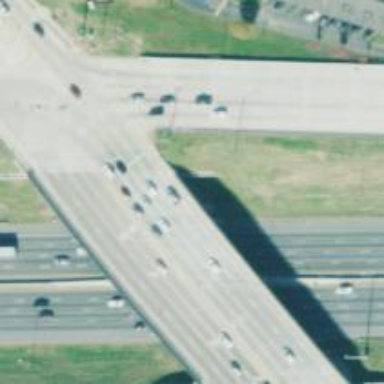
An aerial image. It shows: Secondary road crossing bridge.